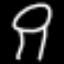
Label: mushroom